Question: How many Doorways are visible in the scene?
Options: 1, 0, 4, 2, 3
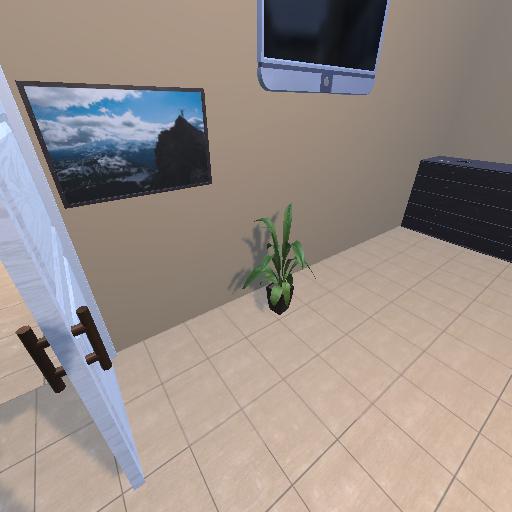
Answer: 1